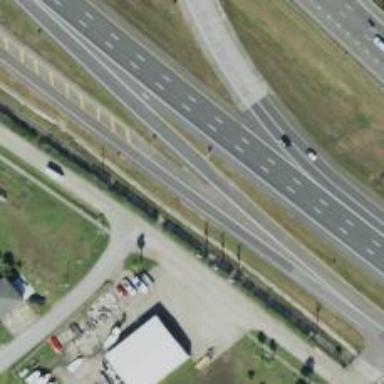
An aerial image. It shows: Tertiary road with frontage road.